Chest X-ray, AP view. Patient: 31 years old, sex M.
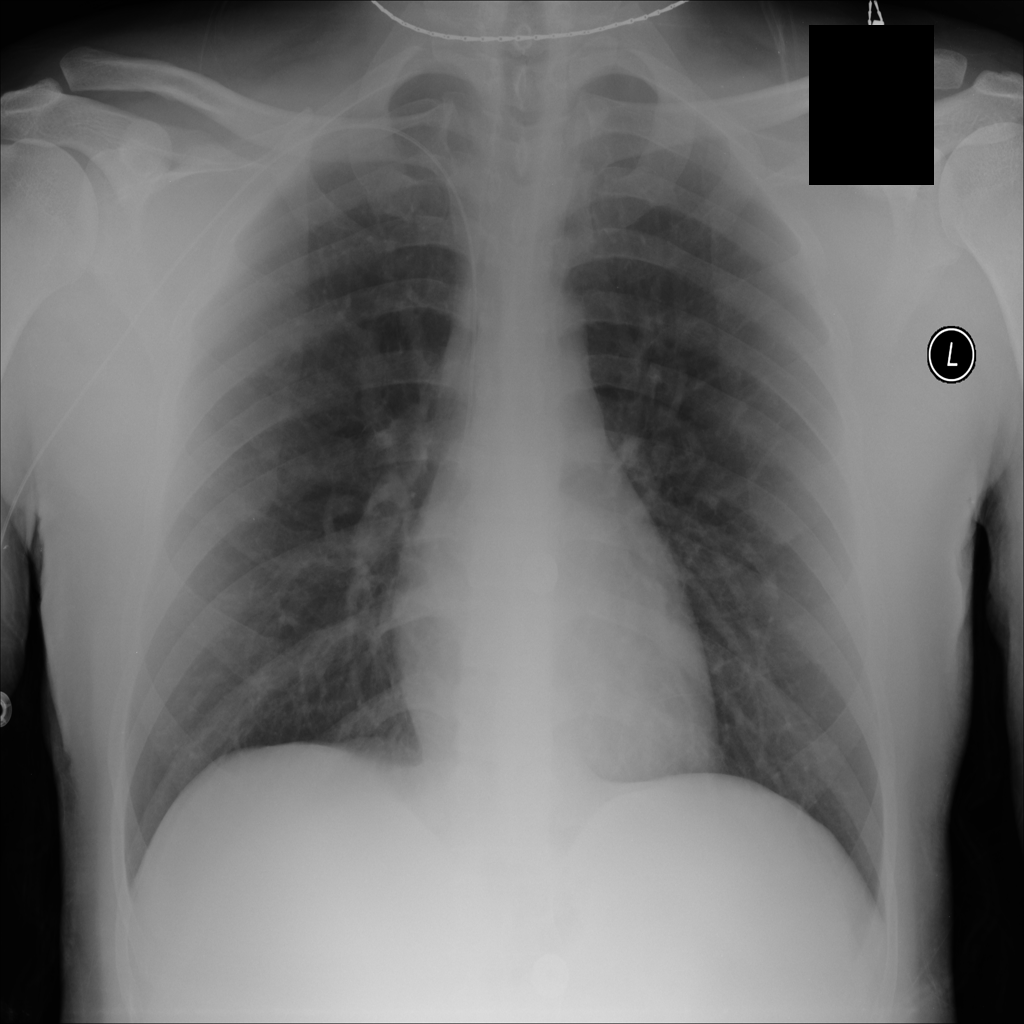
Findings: No Finding